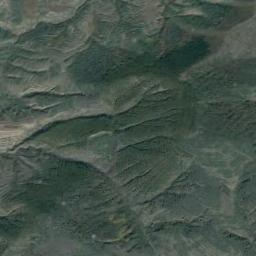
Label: mountain